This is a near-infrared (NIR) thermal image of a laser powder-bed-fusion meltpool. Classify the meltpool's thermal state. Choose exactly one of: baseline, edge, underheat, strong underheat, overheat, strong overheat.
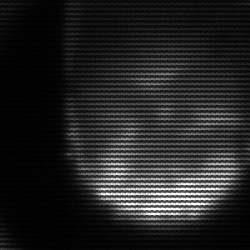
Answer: edge